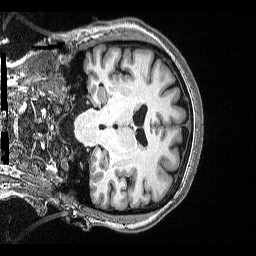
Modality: T1w
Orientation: coronal
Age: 49
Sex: female
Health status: ill
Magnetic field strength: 3 T
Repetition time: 2.53 s
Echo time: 0.00331 s